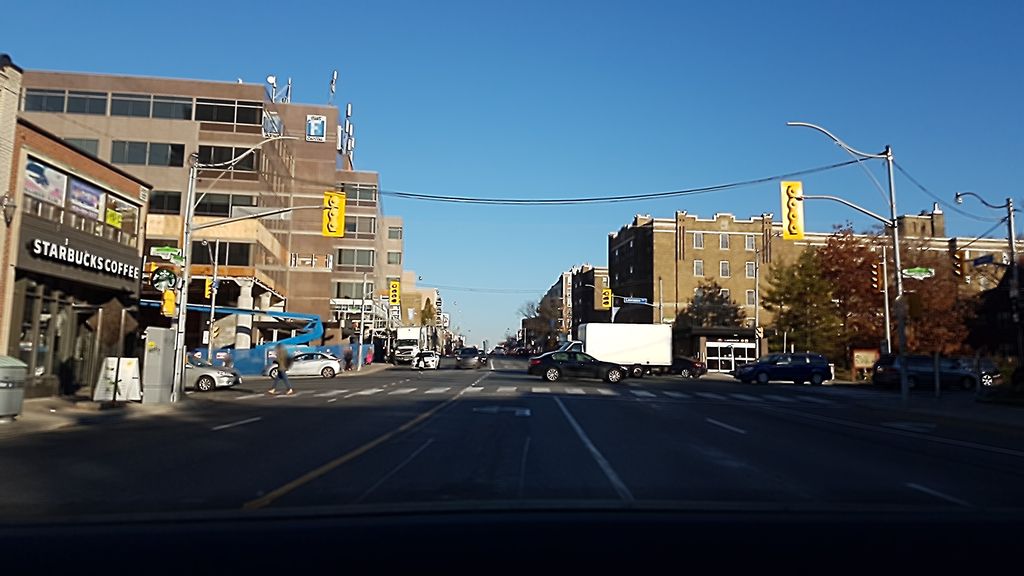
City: toronto